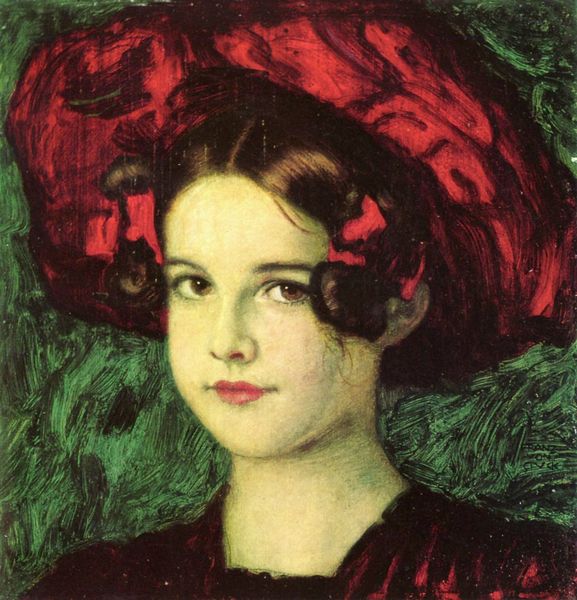
Titel: Mary mit rotem Hut
Künstler: Franz von Stuck
Standort: München
Institution: Privatsammlung
Schlagwörter: gemälde, kopf, weiß, grün, impressionismus, mädchen, ausschnitt, braun, frau, frisur, haar, hell, hintergrund, hut, jahrhundertwende, kleid, licht, mund, nase, ohr, schwarz, stirn, blick, dame, rot, tuch, malerei, schleife, jung, wand, augen, blass, bluse, gesicht, judith, kragen, mensch, samt, bild, bildnis, hals, portrait, porträt, öl, pastos, auge, haare, kind, tochter, schleifen, augenbrauen, blässe, brustbild, brünett, hübsch, kinn, lippen, locke, locken, mittelscheitel, poträt, rosa, scheitel, schultern, schön, lächeln, wangen, zöpfe, farben, lila, klein, jugendstil, kopftuch, brauen, glanz, pupillen, stuck, fin de siècle, wange, ölfarbe, lippenstift, geschlossen, leuchten, schimmer, haarspange, spange, mary, links, schraffur, gross, mundwinkel, nasenlöcher, halbprofil, iris, impresionismus, reflex, weich, haarschleife, turban, franz von stuck, brau, taft, mächen, nasenflügel, malereien, grüm, fra, kindlich, braune augen, roter mund, strähnchen, bordeuxrot, mackert, mary stuck, rot grün komplementar, aids, kindchenschema, spang, ahr, franz von struck, locken schleifen, alois